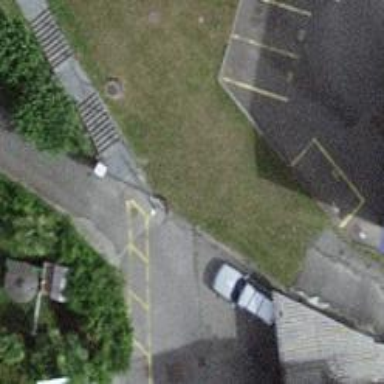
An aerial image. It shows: Road with steps.